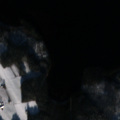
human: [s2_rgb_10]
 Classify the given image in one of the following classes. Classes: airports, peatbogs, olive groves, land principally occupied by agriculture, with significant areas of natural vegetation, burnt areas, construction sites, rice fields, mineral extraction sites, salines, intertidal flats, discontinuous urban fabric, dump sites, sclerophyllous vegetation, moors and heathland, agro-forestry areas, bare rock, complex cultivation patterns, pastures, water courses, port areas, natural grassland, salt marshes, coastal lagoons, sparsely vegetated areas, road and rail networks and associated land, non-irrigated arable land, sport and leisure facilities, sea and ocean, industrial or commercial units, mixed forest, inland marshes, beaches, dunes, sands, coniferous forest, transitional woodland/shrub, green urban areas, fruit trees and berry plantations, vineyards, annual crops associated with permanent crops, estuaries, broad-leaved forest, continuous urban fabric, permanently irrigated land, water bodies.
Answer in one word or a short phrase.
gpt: non-irrigated arable land, mixed forest, water bodies